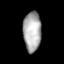
Tissue: prostate
Cell type: Fibroblasts
Senescence score: 0.6863
Nuclear area (px): 702
Mean DAPI intensity: 171.16